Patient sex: M
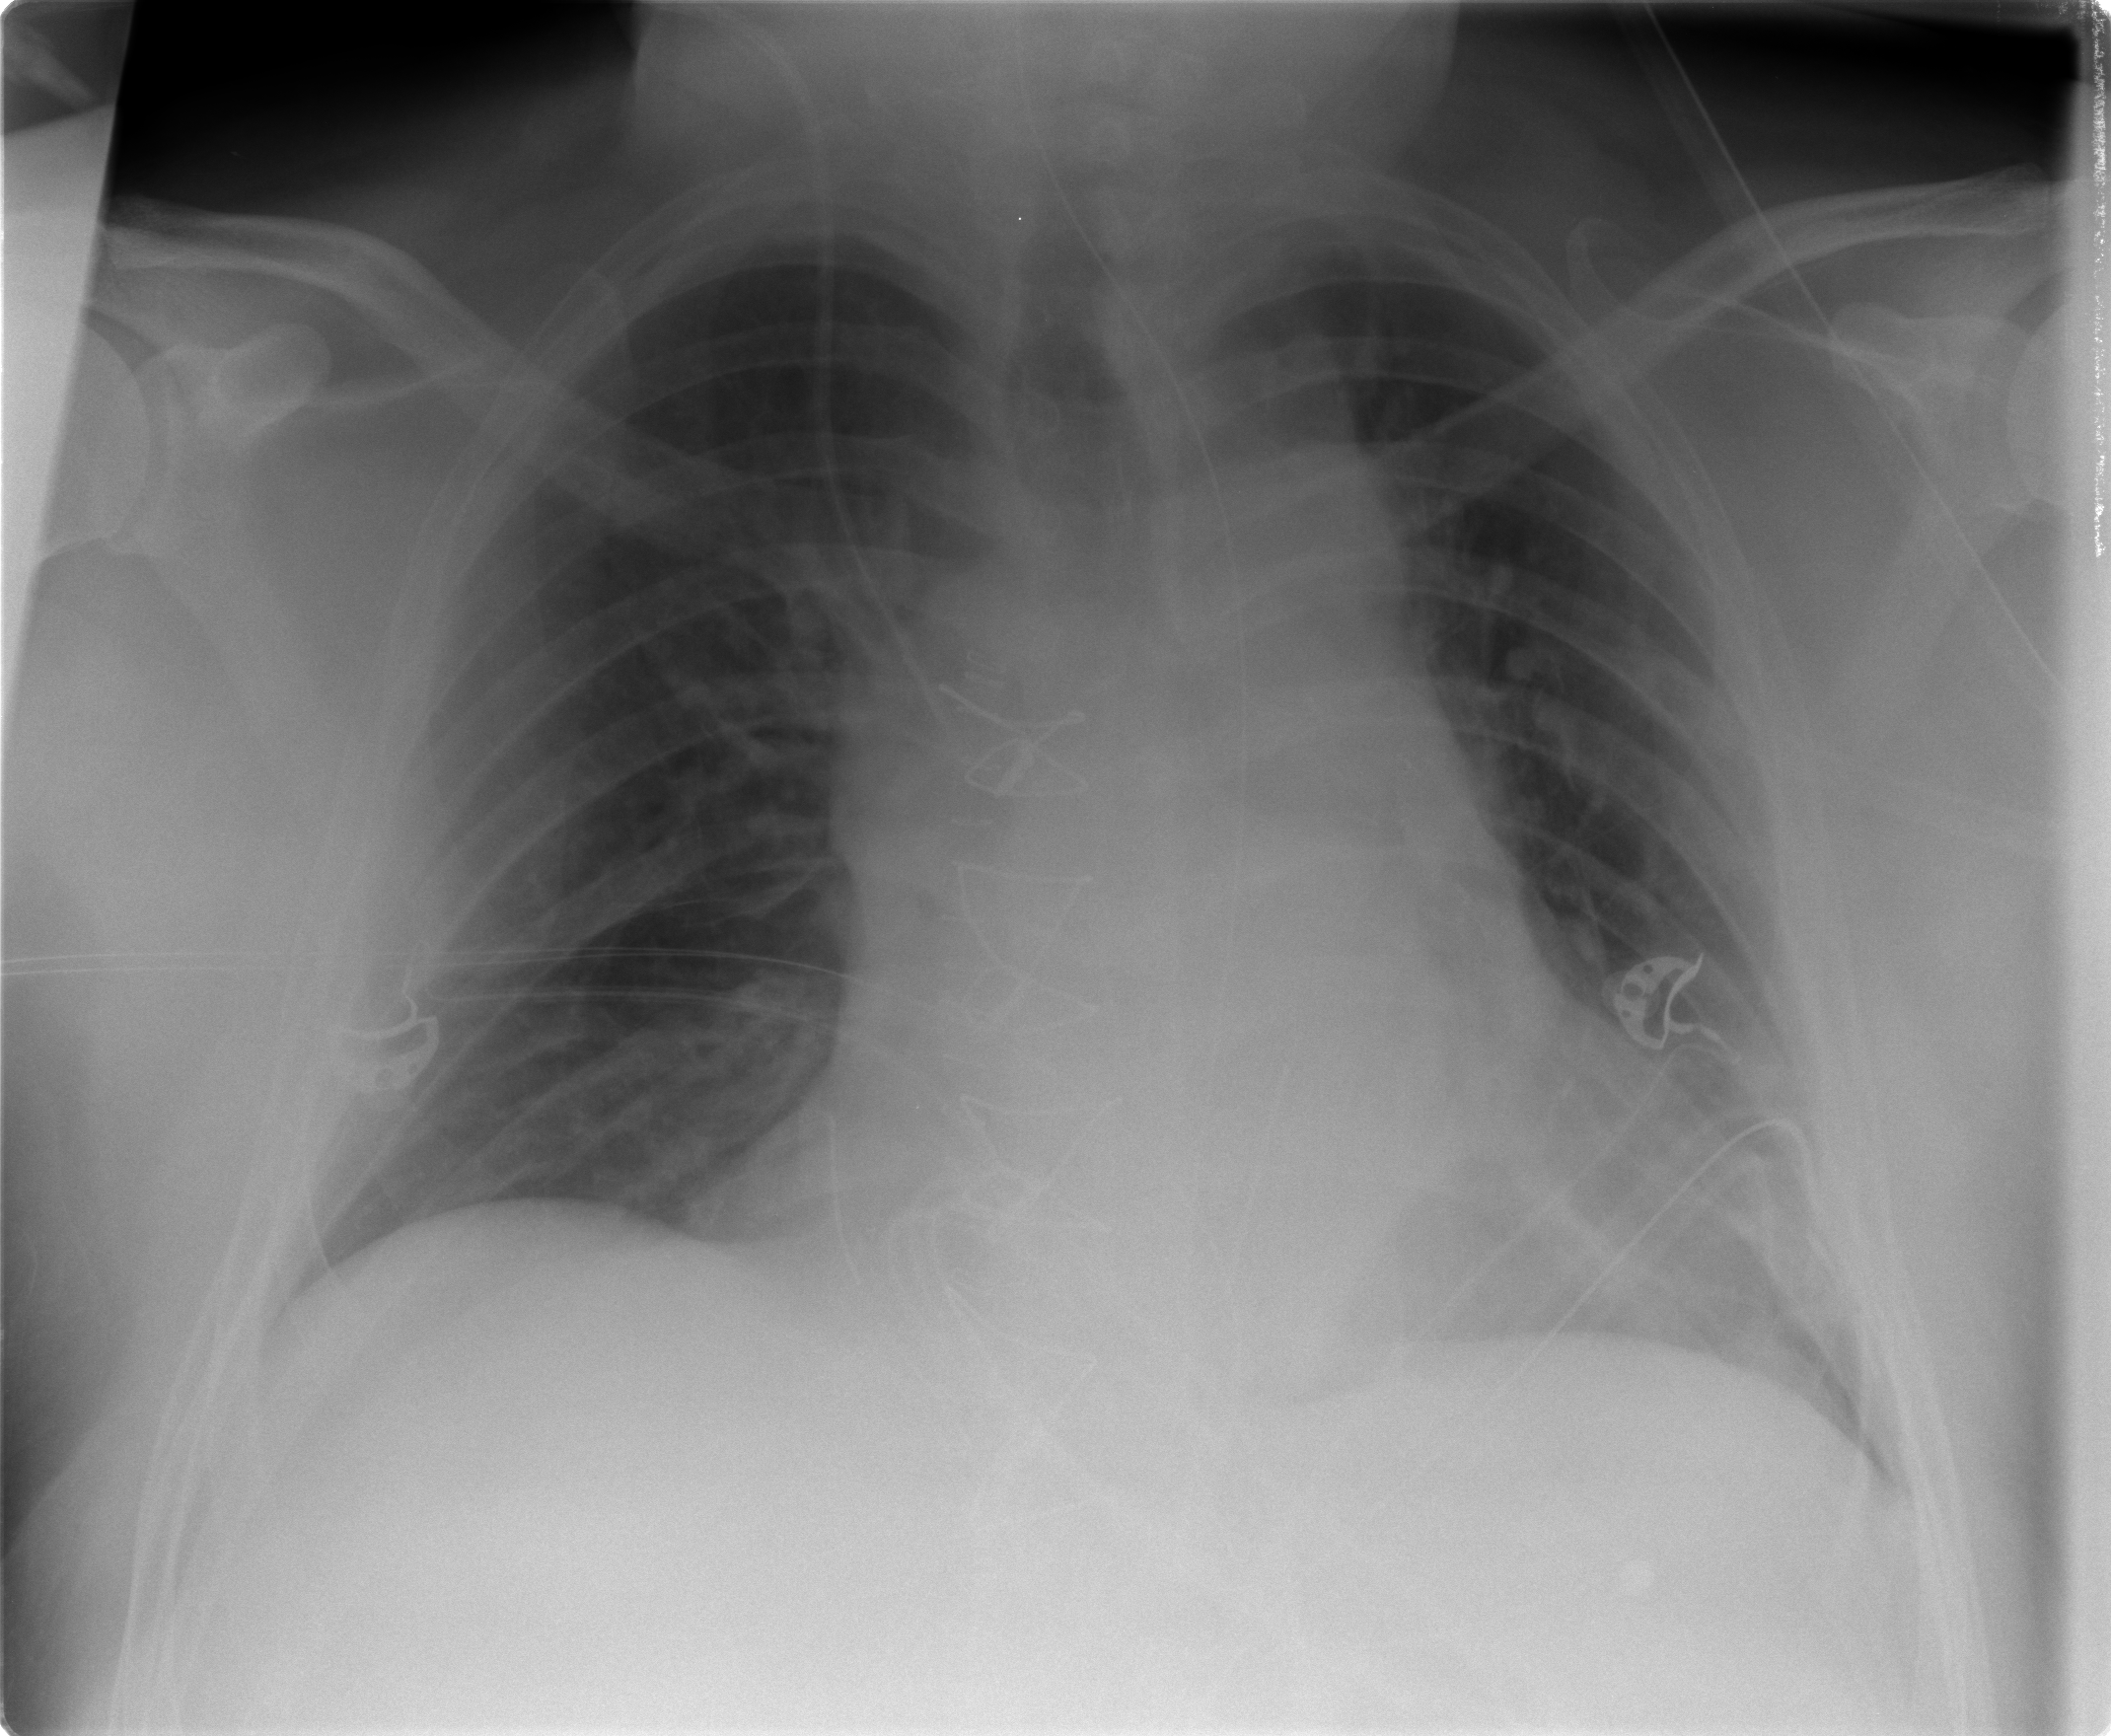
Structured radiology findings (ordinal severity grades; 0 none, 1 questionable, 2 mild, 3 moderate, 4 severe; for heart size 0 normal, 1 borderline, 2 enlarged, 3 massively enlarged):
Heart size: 2
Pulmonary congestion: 2
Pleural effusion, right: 0
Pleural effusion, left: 2
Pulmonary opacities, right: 0
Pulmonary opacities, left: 1
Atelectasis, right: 2
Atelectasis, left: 2